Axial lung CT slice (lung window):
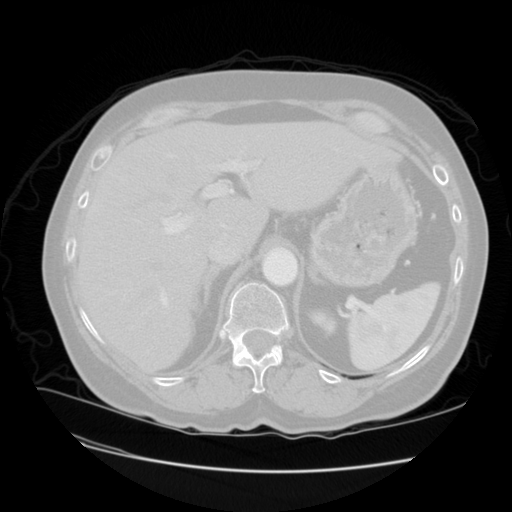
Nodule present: no